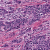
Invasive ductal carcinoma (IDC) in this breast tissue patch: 1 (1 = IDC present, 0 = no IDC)